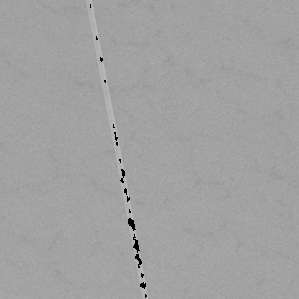
Label: frost